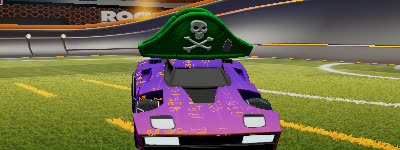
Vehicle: breakout